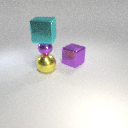
small purple metal sphere below large cyan metal cube